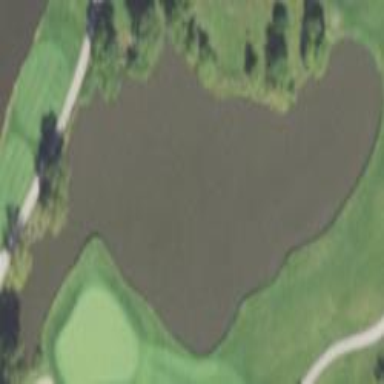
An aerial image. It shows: Pond serving as water hazard on golf course. It is natural feature of the landscape.